Question: I'm trying to do something like the image below:

I have a list of dates and code and for each date on the list, I would like to highlight the calendar/date that matches the list of date and the highlight color is based on the code associated with the date.
Using this formula,
'=MATCH(A6,$K$6:$K$19,0)'
in the Conditional Rule Manager will work on just getting the dates colored on the Calendar.
I have tried playing around with the AND statement like so:
'=AND(MATCH(A6,$K$6:$K$19,0),$L$6="A")'
in the formula. This would work if all I'm looking at is the static column L6 but that's not what I'm trying to do. I don't know how to check the date and the associated code. How do I go about matching up 'K6' to 'L6, K7' to 'L7', and so on?
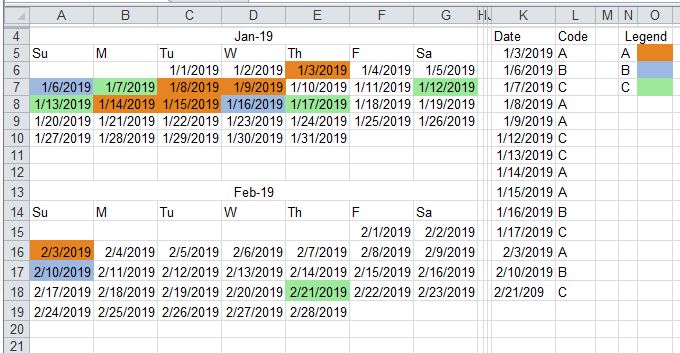
Answer: Try Vlookup in the conditional formatting formula. Compare the result of the VLookup with the letter. With cell A6 selected, use this formula
- '=Vlookup(A6,$K$6:$L$19,2,0)="A"'- '=Vlookup(A6,$K$6:$L$19,2,0)="B"'- '=Vlookup(A6,$K$6:$L$19,2,0)="C"'
Edit after comment: You can highlight all cells that you want to format, but make sure that A6 is the active cell. Or you can select just cell A6, create the formats, and then apply the format to the other cells, using either the "Applies to" field in the Conditional Formatting Rules Manager, or by copying A6 and using Paste Special > Formats to copy only the format to other cells.
I prefer the second method. It's faster.